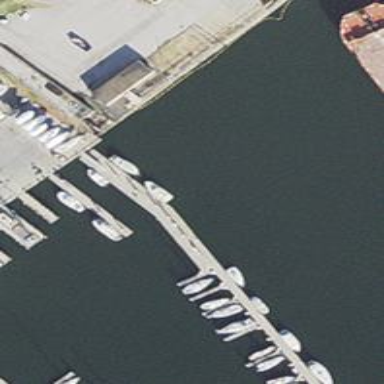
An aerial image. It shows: Man-made pier.